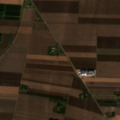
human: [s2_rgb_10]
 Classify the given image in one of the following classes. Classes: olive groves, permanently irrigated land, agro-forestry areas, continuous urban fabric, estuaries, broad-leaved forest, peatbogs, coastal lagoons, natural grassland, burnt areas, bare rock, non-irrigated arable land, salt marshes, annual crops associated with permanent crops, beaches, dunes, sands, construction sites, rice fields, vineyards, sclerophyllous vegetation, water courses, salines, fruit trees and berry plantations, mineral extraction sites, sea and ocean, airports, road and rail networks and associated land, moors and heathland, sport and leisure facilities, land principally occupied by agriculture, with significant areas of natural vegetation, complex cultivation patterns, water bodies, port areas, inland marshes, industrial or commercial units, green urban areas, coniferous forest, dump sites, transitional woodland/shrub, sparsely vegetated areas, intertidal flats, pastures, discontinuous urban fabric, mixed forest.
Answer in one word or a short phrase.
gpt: non-irrigated arable land